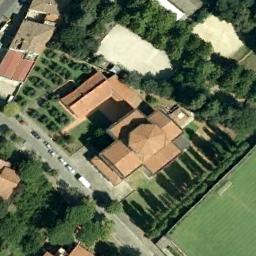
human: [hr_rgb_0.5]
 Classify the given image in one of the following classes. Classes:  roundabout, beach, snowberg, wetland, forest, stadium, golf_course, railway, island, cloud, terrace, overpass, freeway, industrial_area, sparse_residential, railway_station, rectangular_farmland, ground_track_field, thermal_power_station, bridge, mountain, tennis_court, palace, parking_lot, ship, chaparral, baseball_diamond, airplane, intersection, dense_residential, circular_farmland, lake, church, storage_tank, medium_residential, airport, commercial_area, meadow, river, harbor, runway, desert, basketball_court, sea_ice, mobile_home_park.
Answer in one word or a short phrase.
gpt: church